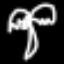
Label: palm tree